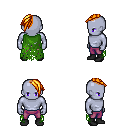
a pixel art fantasy rpg character, male body template, dark elf, purple skin, green tattered cape, magenta pants, light blonde long mohawk hairstyle, black shoes, four views (front, back, left, right), 2x2 character sprite sheet, small pixel art, hard edges, no anti-aliasing